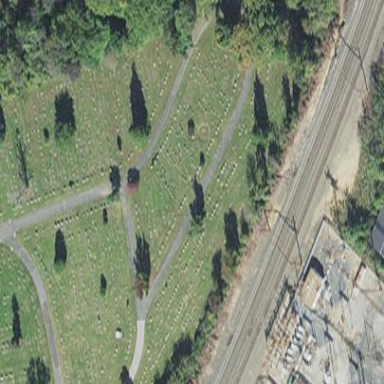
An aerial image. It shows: Sector within cemetery.